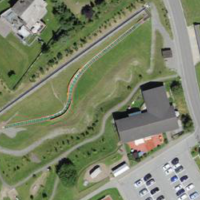
EUNIS habitat code: 55
Species observed at this site:
Apis mellifera
Equisetum sylvaticum